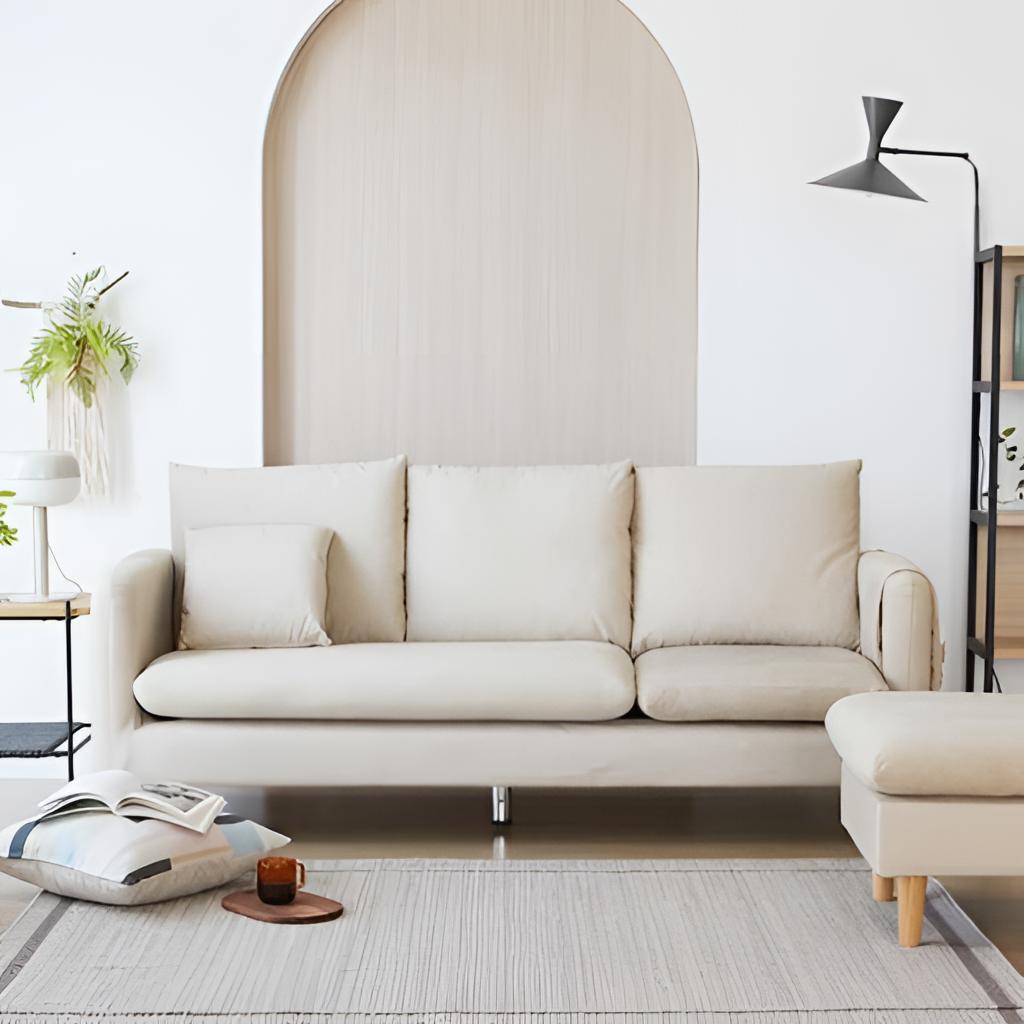
fabric sofa, living room, contemporary, paint wallpaper, with solid pattern, light brown wood flooring, with plank pattern